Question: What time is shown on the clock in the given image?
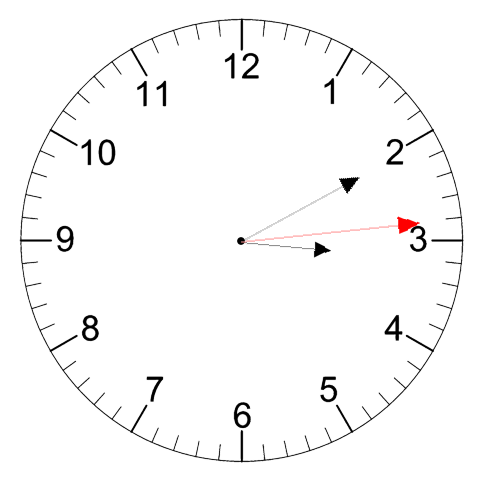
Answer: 03:10:14